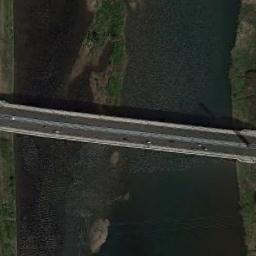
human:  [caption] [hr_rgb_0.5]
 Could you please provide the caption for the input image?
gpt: Both sides of the river are dense forests .

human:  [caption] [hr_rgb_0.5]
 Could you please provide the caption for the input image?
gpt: A bridge connects the land on both sides of the turquoise river  There are long yellow river banks on both sides of the river  There are many cars on the bridge .

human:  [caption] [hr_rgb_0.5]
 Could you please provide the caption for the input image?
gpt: A bridge built on a dark green river and the river island of the river while the lawn on both sides of the river .

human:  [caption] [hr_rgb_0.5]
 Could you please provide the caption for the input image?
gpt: There is a bridge with some cars over the water and land .

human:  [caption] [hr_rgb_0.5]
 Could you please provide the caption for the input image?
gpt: There are many cars on the bridge .